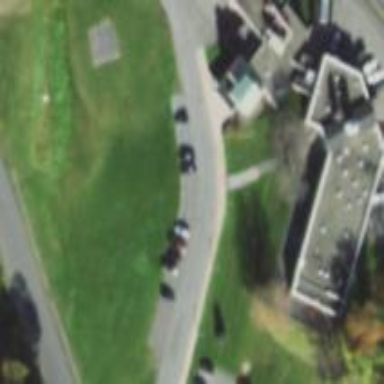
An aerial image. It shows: School building.